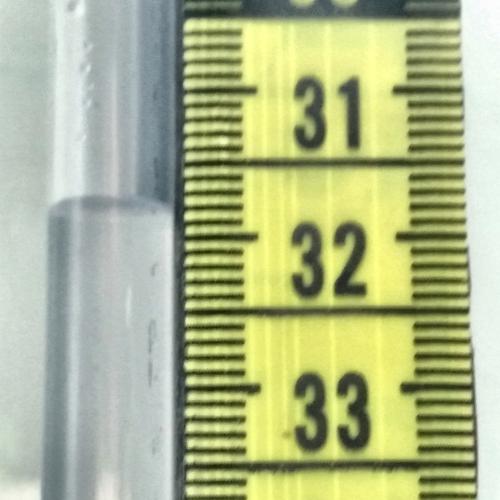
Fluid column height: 31.8 cm